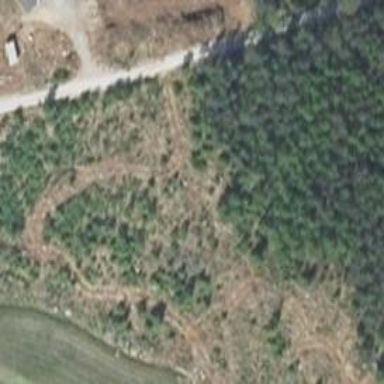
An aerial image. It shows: Clearcut area created by human activity.